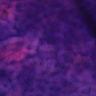
Metastatic tissue present: no